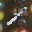
Label: 1